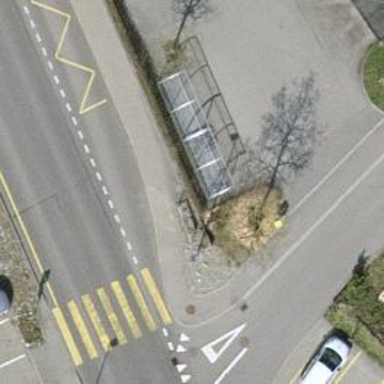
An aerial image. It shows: Post box is visible.